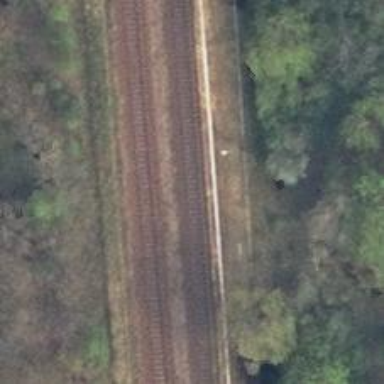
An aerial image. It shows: Public transport stop position along the railway.